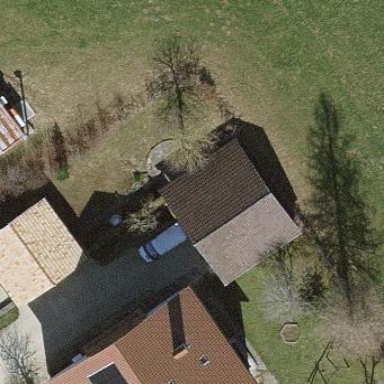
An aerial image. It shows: Building with gabled roof.